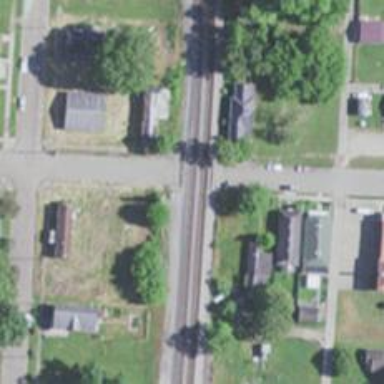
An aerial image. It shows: Railway crossing.